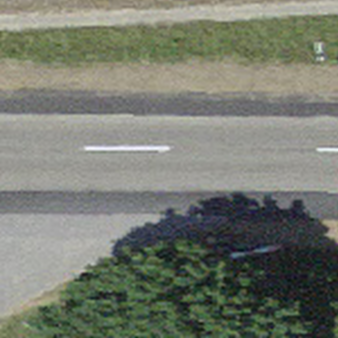
Label: other